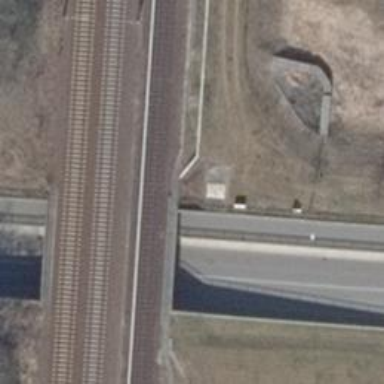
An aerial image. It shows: Path with asphalt surface passing through building tunnel.